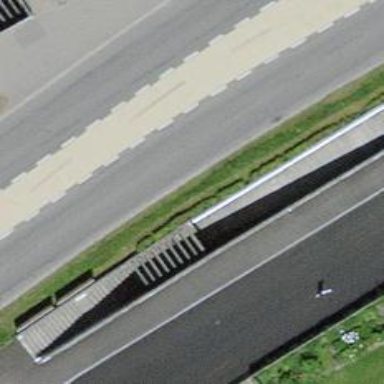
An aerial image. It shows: Concrete footway leading through tunnel.